Question: I have a web scheduling app that I'm currently rewriting and have some questions about how to work with recurring appointments (I know there is no shortage of "what's the best way to do this" when it comes to recurring appts).
So I want to offer recurring appointments where the user can schedule an appointment for a date like , and it should repeat every other week on Saturday for some pre-determined time period (like 1 year).
What php functions can help me determine which date "every other saturday" falls on? I'm attaching a picture of my UI for clarification.

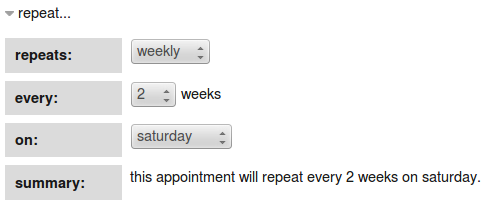
Answer: Personally I'd look to work with <URL> class.
In your above case, you need to work out the date of the first/next saturday, then just work with a P2W date interval
'''
$dow = 'saturday';
$step = 2;
$unit = 'W';
$start = new DateTime('2012-06-02');
$end = clone $start;
$start->modify($dow); // Move to first occurence
$end->add(new DateInterval('P1Y')); // Move to 1 year from start
$interval = new DateInterval("P{$step}{$unit}");
$period = new DatePeriod($start, $interval, $end);
foreach ($period as $date) {
echo $date->format('D, d M Y'), PHP_EOL;
}
/*
Sat, 02 Jun 2012
Sat, 16 Jun 2012
Sat, 30 Jun 2012
Sat, 14 Jul 2012
...
Sat, 20 Apr 2013
Sat, 04 May 2013
Sat, 18 May 2013
Sat, 01 Jun 2013
*/
'''